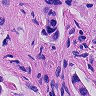
Metastatic tissue present: yes